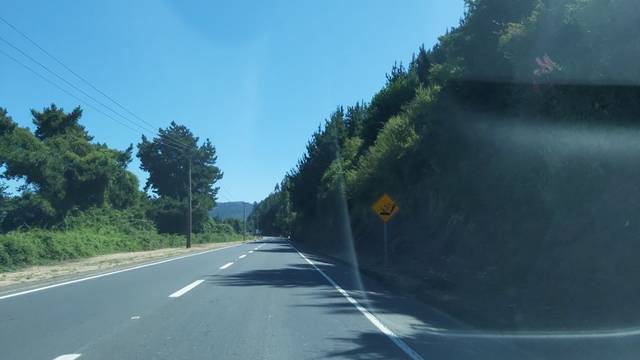
Region: Chile
Coordinates: -36.991, -72.965